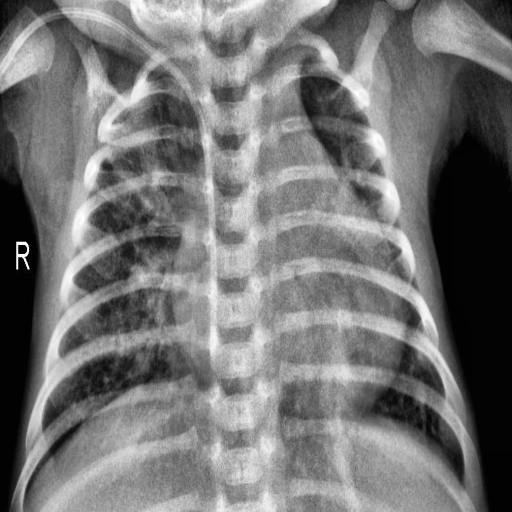
Finding: PNEUMONIA